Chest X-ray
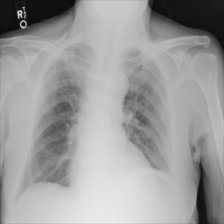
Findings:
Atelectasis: negative
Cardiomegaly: negative
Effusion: negative
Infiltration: negative
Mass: negative
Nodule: negative
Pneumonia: negative
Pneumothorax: negative
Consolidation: negative
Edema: negative
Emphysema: negative
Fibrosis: negative
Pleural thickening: negative
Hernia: negative